Chest X-ray. View position: PA
Patient age: 60
Patient sex: M
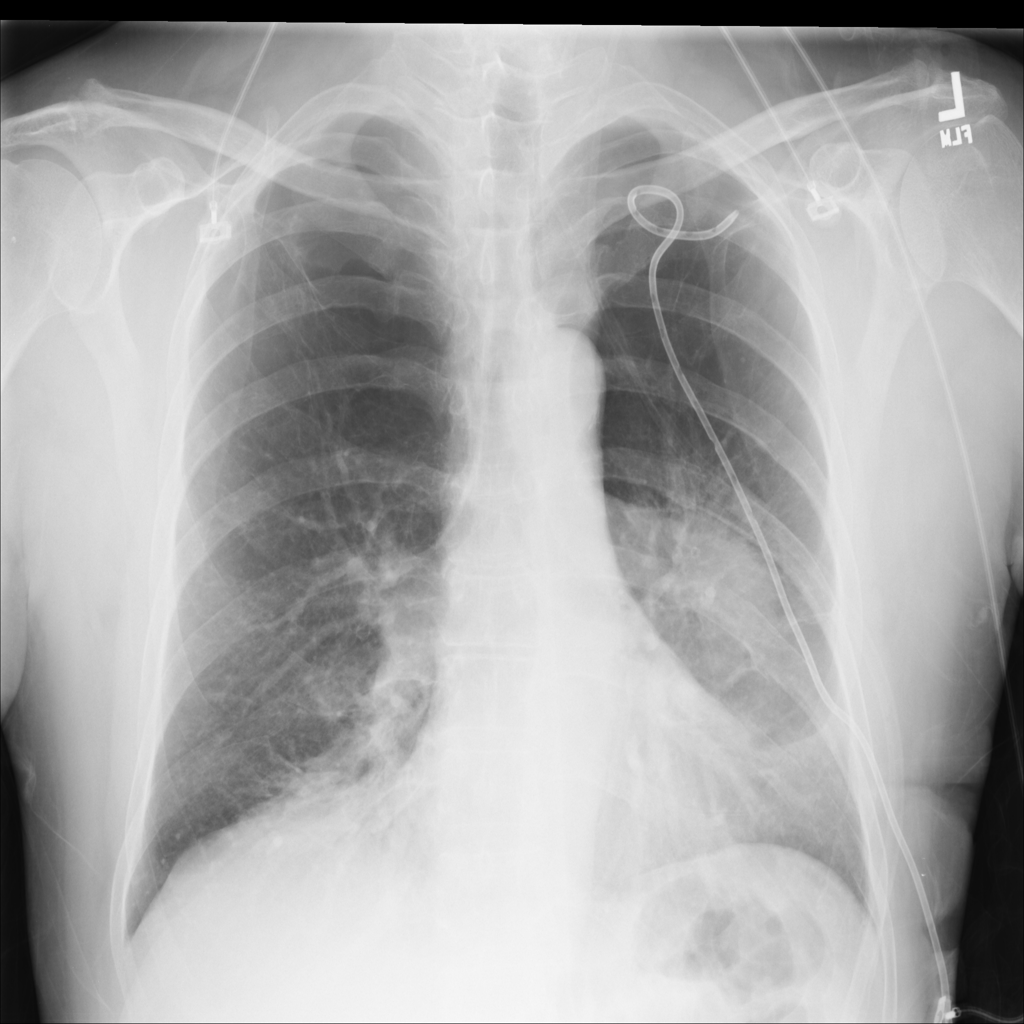
Finding: Pneumothorax